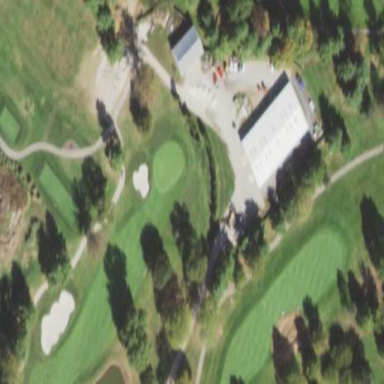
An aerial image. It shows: Path used for both walking and golf.